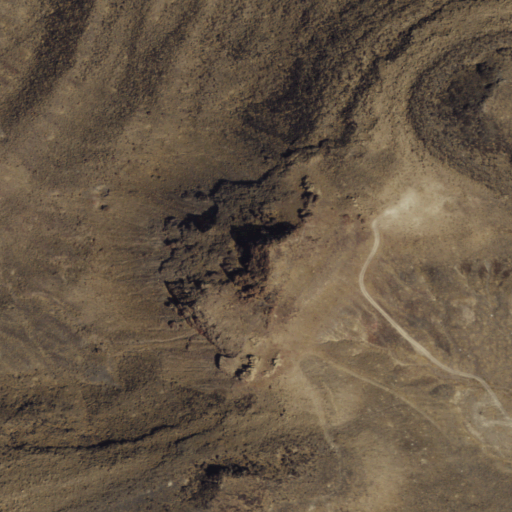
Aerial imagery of mountain in Nevada named Morrison Peak containing only shrub